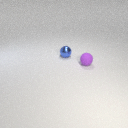
small purple rubber sphere to the right of small blue metal sphere